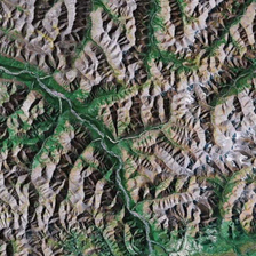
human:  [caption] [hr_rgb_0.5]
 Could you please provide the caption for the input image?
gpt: There are some green areas on the mountain.

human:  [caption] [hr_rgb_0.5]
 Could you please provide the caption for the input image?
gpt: Green on the mountain

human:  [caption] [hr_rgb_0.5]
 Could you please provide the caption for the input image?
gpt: The big mountain has a green area.

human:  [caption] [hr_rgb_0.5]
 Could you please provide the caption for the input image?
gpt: There are some green regions on the big mountain.

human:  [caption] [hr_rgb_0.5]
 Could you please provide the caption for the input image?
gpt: There are some Green regions in the Great Mountain.